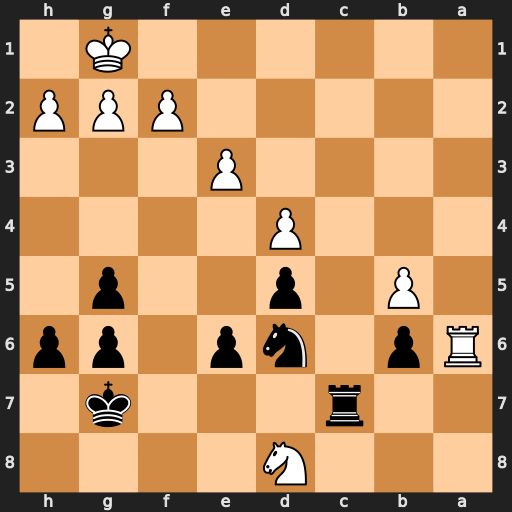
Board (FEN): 3N4/2r3k1/Rp1np1pp/1P1p2p1/3P4/4P3/5PPP/6K1
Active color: b
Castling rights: -
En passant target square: -
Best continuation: Rc1#